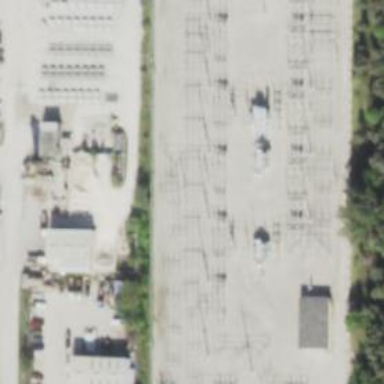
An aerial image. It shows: Switch used for power control.